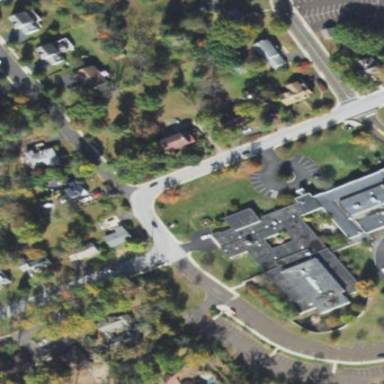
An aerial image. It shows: Nursing home building.